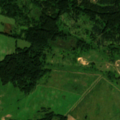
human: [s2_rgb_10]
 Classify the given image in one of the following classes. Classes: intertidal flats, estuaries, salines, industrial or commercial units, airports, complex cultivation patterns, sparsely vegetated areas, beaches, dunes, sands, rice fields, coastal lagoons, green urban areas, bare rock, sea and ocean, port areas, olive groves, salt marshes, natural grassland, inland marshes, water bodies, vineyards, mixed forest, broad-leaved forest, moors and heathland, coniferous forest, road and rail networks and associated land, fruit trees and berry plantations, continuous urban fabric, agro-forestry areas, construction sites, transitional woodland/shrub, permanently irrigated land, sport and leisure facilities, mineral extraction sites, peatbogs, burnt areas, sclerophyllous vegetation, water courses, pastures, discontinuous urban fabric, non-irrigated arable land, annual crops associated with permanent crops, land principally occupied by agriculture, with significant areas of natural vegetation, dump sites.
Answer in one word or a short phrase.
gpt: non-irrigated arable land, pastures, land principally occupied by agriculture, with significant areas of natural vegetation, broad-leaved forest, transitional woodland/shrub